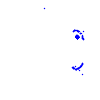
Particle: pion